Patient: sex F, age 58
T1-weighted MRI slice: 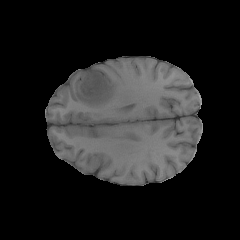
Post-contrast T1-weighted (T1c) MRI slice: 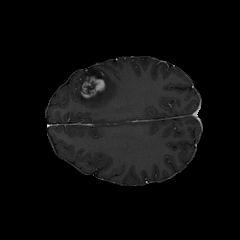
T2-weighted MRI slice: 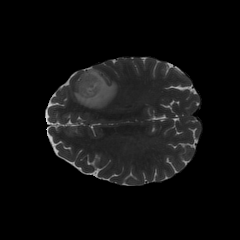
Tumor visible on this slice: yes
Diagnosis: Glioblastoma, IDH-wildtype
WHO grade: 4